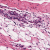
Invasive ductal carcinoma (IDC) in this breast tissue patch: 0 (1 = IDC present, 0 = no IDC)